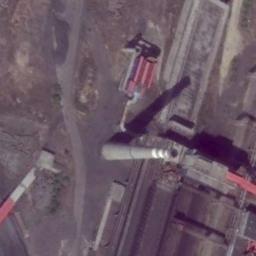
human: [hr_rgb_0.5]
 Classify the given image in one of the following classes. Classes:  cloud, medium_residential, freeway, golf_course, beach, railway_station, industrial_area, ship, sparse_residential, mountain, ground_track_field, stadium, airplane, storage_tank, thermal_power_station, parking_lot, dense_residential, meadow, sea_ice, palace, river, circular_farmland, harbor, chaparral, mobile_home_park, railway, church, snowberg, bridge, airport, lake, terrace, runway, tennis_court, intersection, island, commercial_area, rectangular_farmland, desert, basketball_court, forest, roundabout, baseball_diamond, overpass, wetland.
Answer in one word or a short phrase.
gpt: thermal_power_station